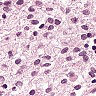
Metastatic tissue present: no